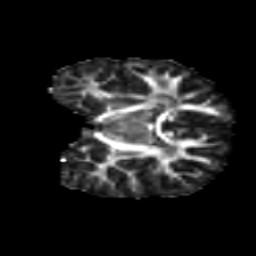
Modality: FA
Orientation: coronal
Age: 11
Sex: female
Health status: ill
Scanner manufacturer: ge
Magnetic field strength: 3 T
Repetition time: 6.752 s
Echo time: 0.079 s